Field crop: maize
Growth stage: 2
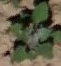
Species: chenopodium